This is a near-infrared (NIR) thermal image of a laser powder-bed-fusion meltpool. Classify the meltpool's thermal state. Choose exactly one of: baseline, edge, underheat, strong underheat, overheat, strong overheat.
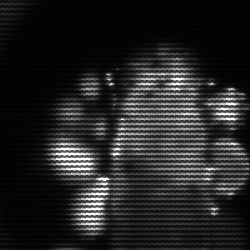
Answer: strong underheat